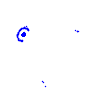
Particle: kaon